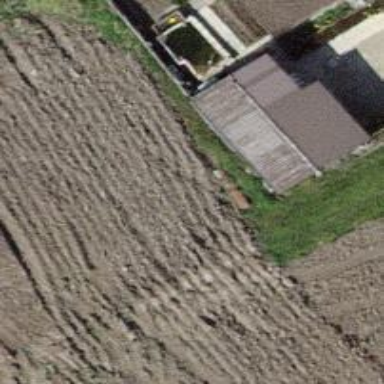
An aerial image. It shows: Shed building.